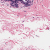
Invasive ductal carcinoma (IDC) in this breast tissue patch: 0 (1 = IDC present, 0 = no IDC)